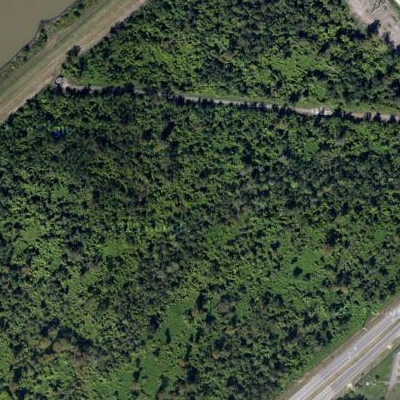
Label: Forest